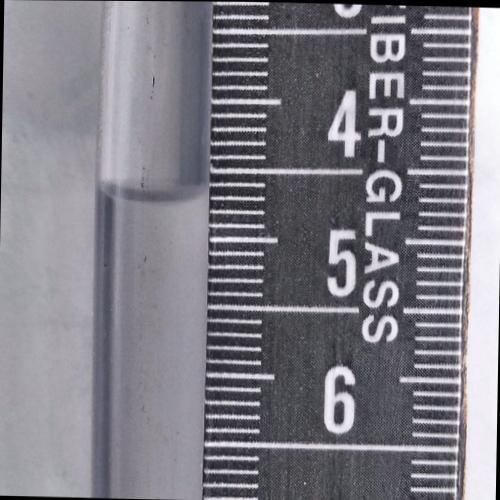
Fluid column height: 4.7 cm